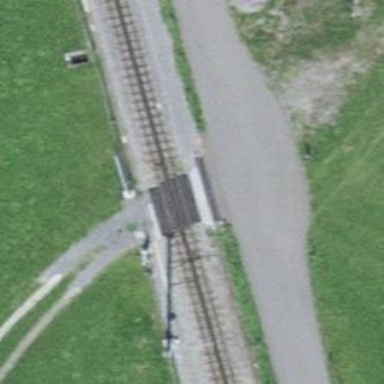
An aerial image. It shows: Level crossing along the railway.